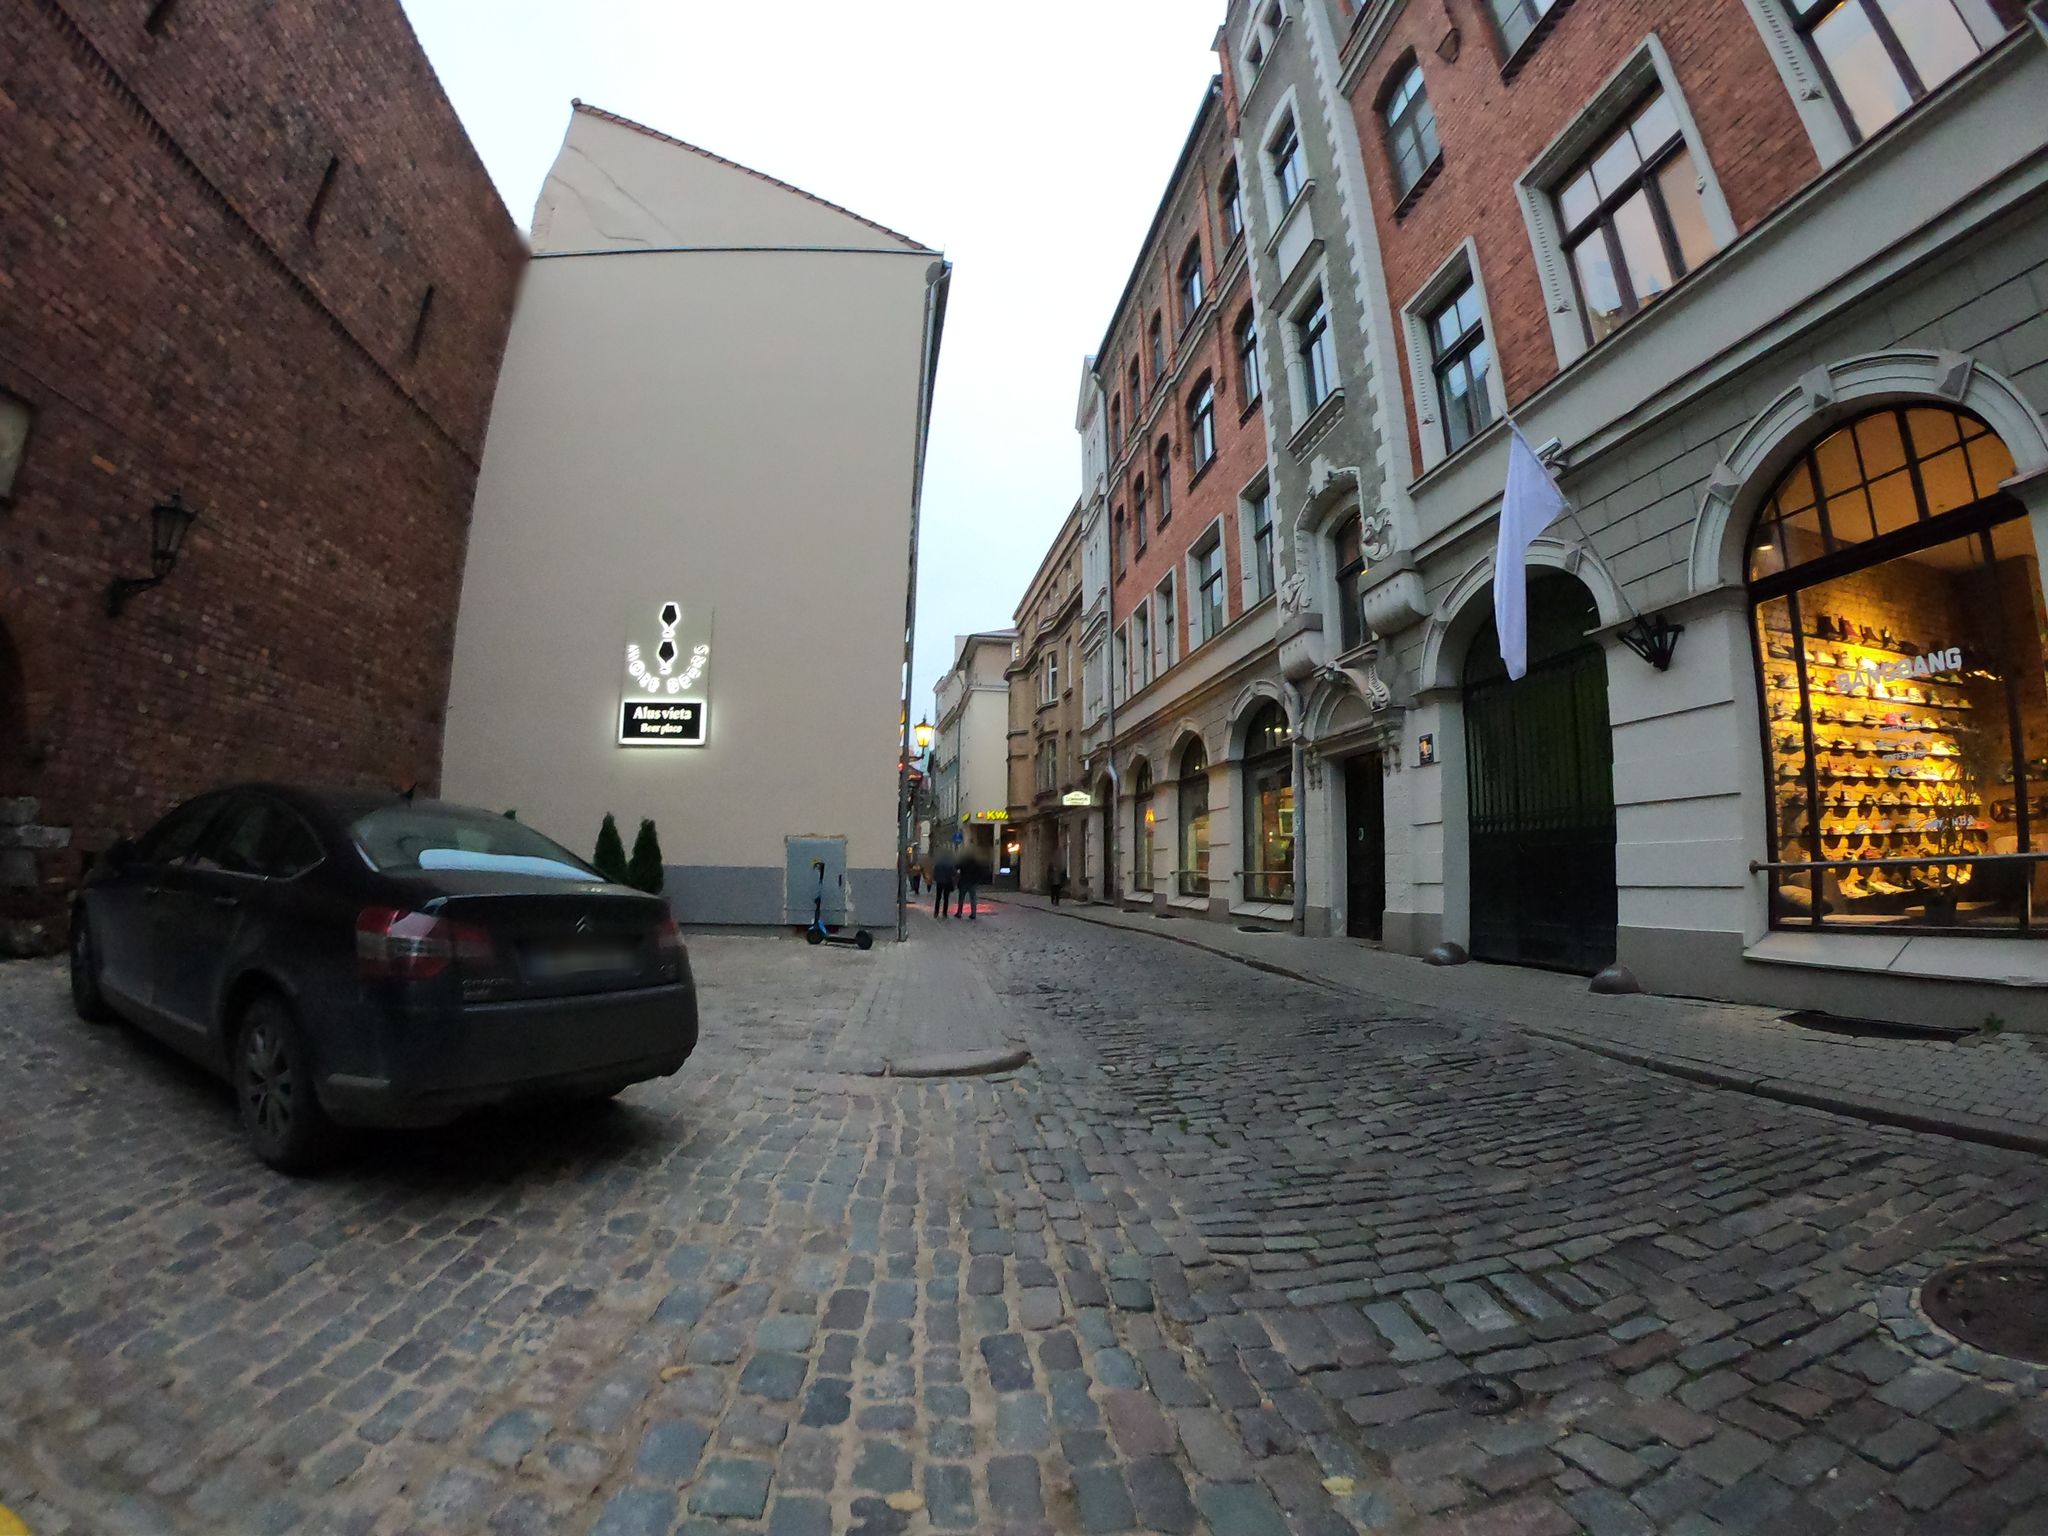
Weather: clear
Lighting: day
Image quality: good
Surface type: walking surface
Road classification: footway, pedestrian, living_street
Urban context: urban centre
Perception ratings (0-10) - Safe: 2.46, Lively: 9.11, Beautiful: 6.07, Boring: 1, Depressing: 6.69, Wealthy: 8.18